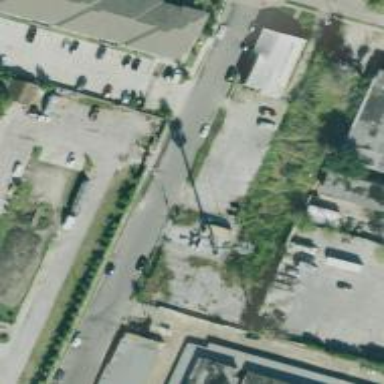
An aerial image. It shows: Transformer tower building.